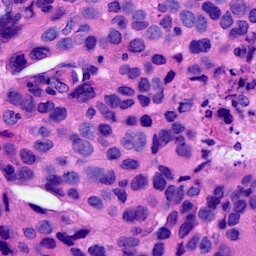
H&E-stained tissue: Breast